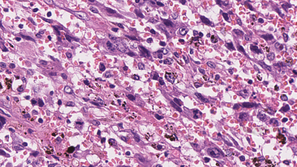
Tumor epithelial tissue: yes
Tumor-associated stroma tissue: no
Normal tissue: no